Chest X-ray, PA view. Patient: 30 years old, sex F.
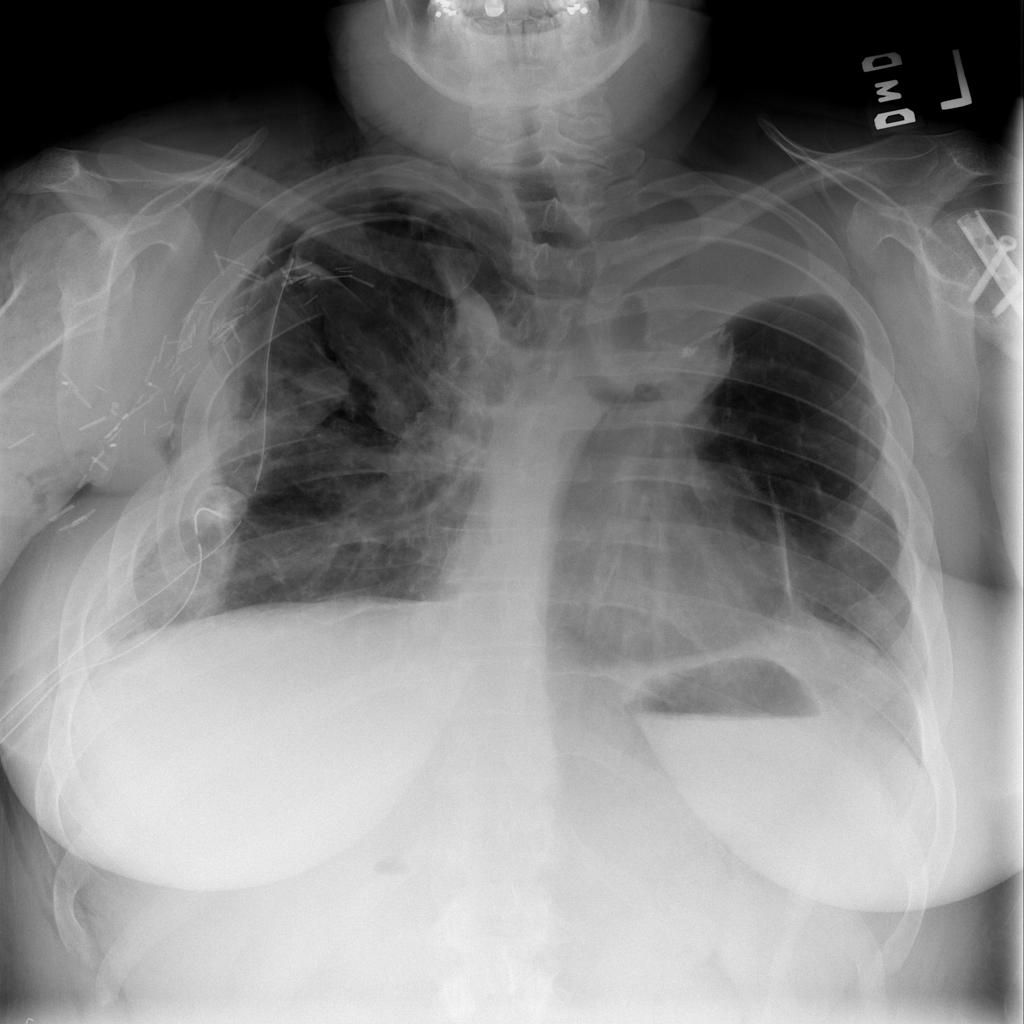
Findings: Atelectasis, Emphysema, Infiltration, Pleural_Thickening, Pneumothorax